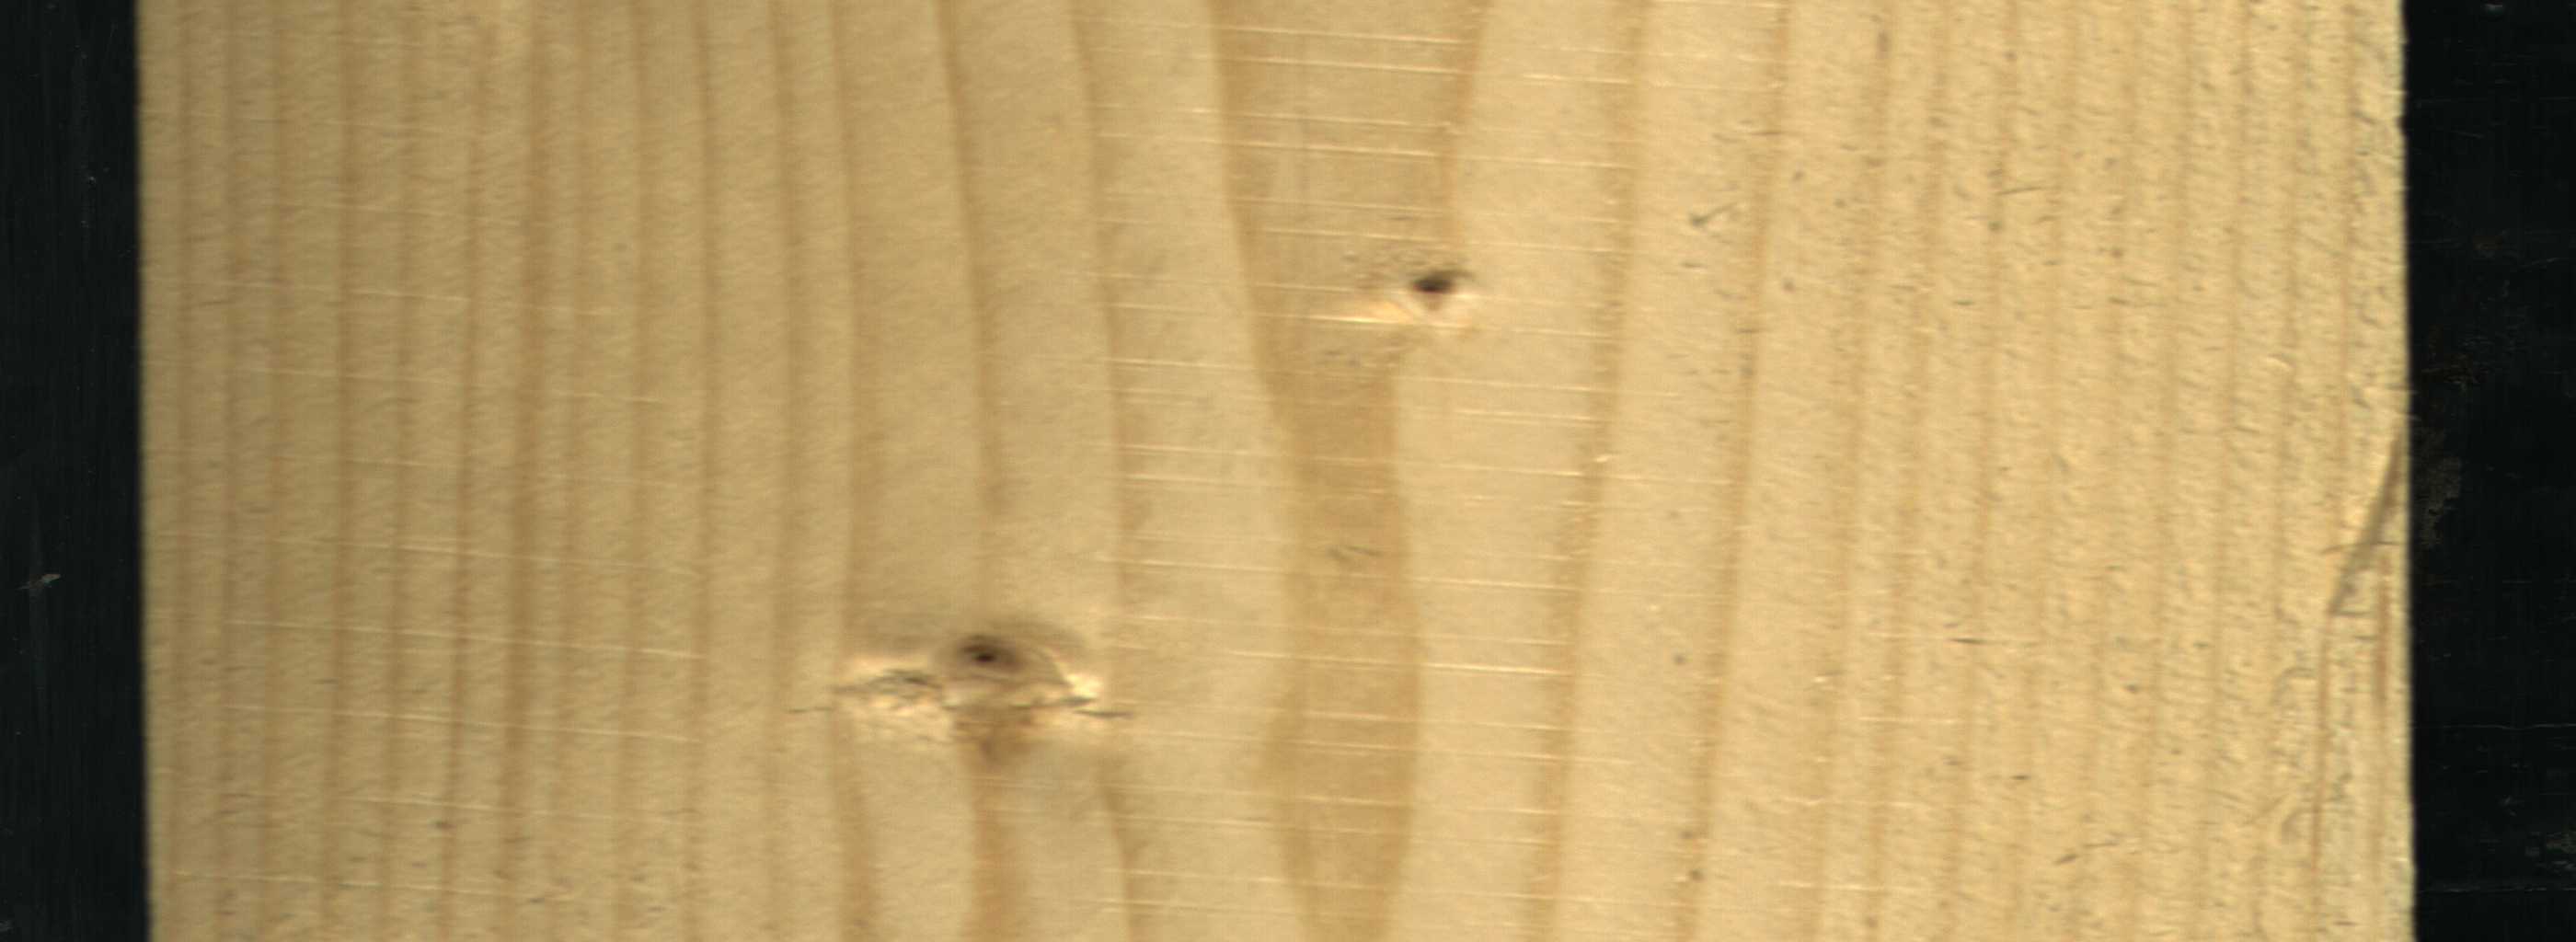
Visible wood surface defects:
Live_Knot
Live_Knot